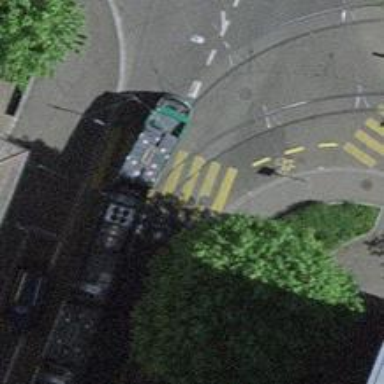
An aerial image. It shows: Crossing for the railway.